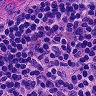
Metastatic tissue present: no